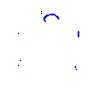
Particle: proton